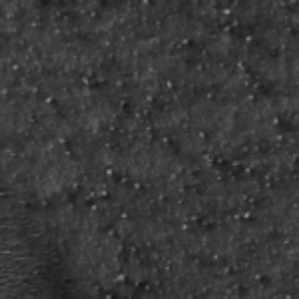
Label: frost